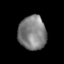
Tissue: lung
Cell type: T cells
Senescence score: 0.2091
Nuclear area (px): 922
Mean DAPI intensity: 127.731